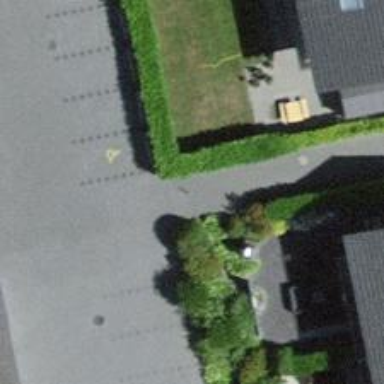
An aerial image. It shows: Bollard.